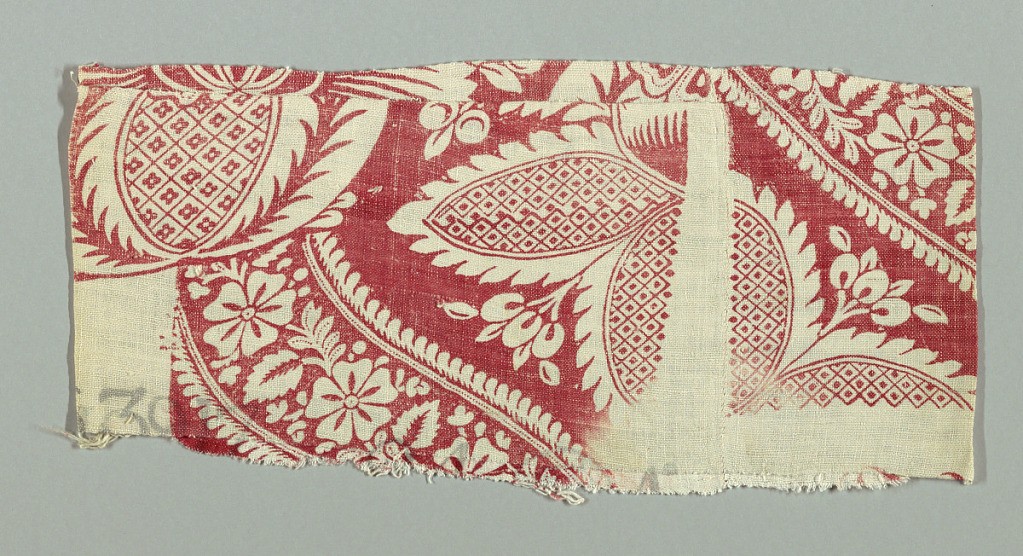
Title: Textile
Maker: Oberkampf & Cie., Jouy-en-Josas, France, 1759–1815
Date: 1770s
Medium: linen warp, cotton weft Technique: block printed on plain weave
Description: Ogival center line pattern in red on white. Two blocks were needed to print the pattern.